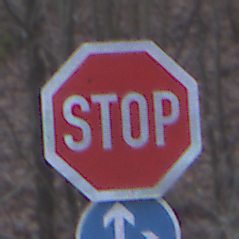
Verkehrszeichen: Stop
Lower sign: VorgeschriebeneFahrtrichtungGeradeausOderRechts
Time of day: MorningAfternoon
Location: Outdoor (Nature)
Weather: Overcast
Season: Winter
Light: Natural